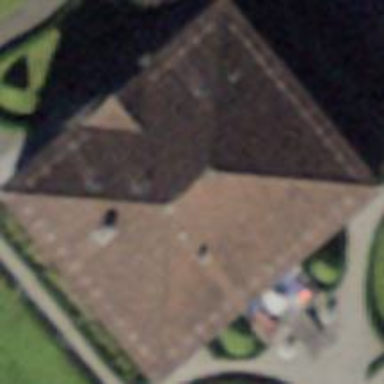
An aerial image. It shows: Office building with hipped roof shape.